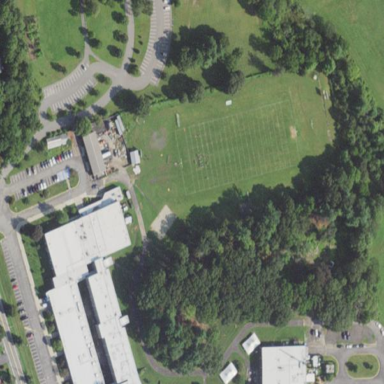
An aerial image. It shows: Football pitch for leisure land.